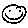
Label: smiley face